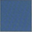
Piece: xx